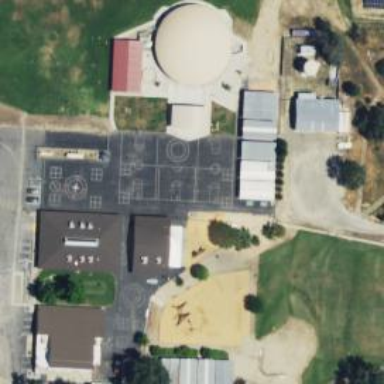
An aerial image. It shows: School.